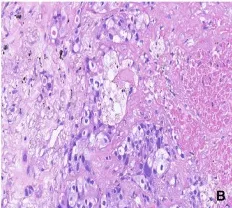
Histopathological features of CT-guided lung mass biopsy: cancer cells in the lung tissue grow invasively.
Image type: pathology (h&e)